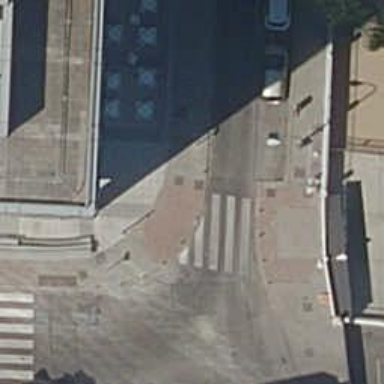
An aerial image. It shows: Zebra crossing on the road.